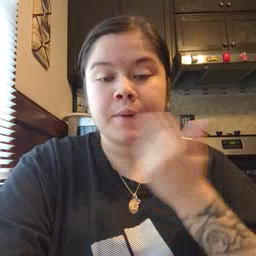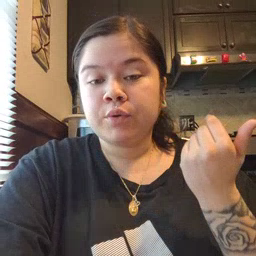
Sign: better